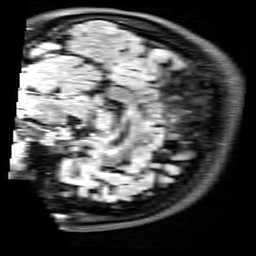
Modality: FLAIR
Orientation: sagittal
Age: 28
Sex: female
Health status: healthy
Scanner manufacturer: siemens
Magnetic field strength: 3 T
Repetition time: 9 s
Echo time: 0.088 s